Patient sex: F
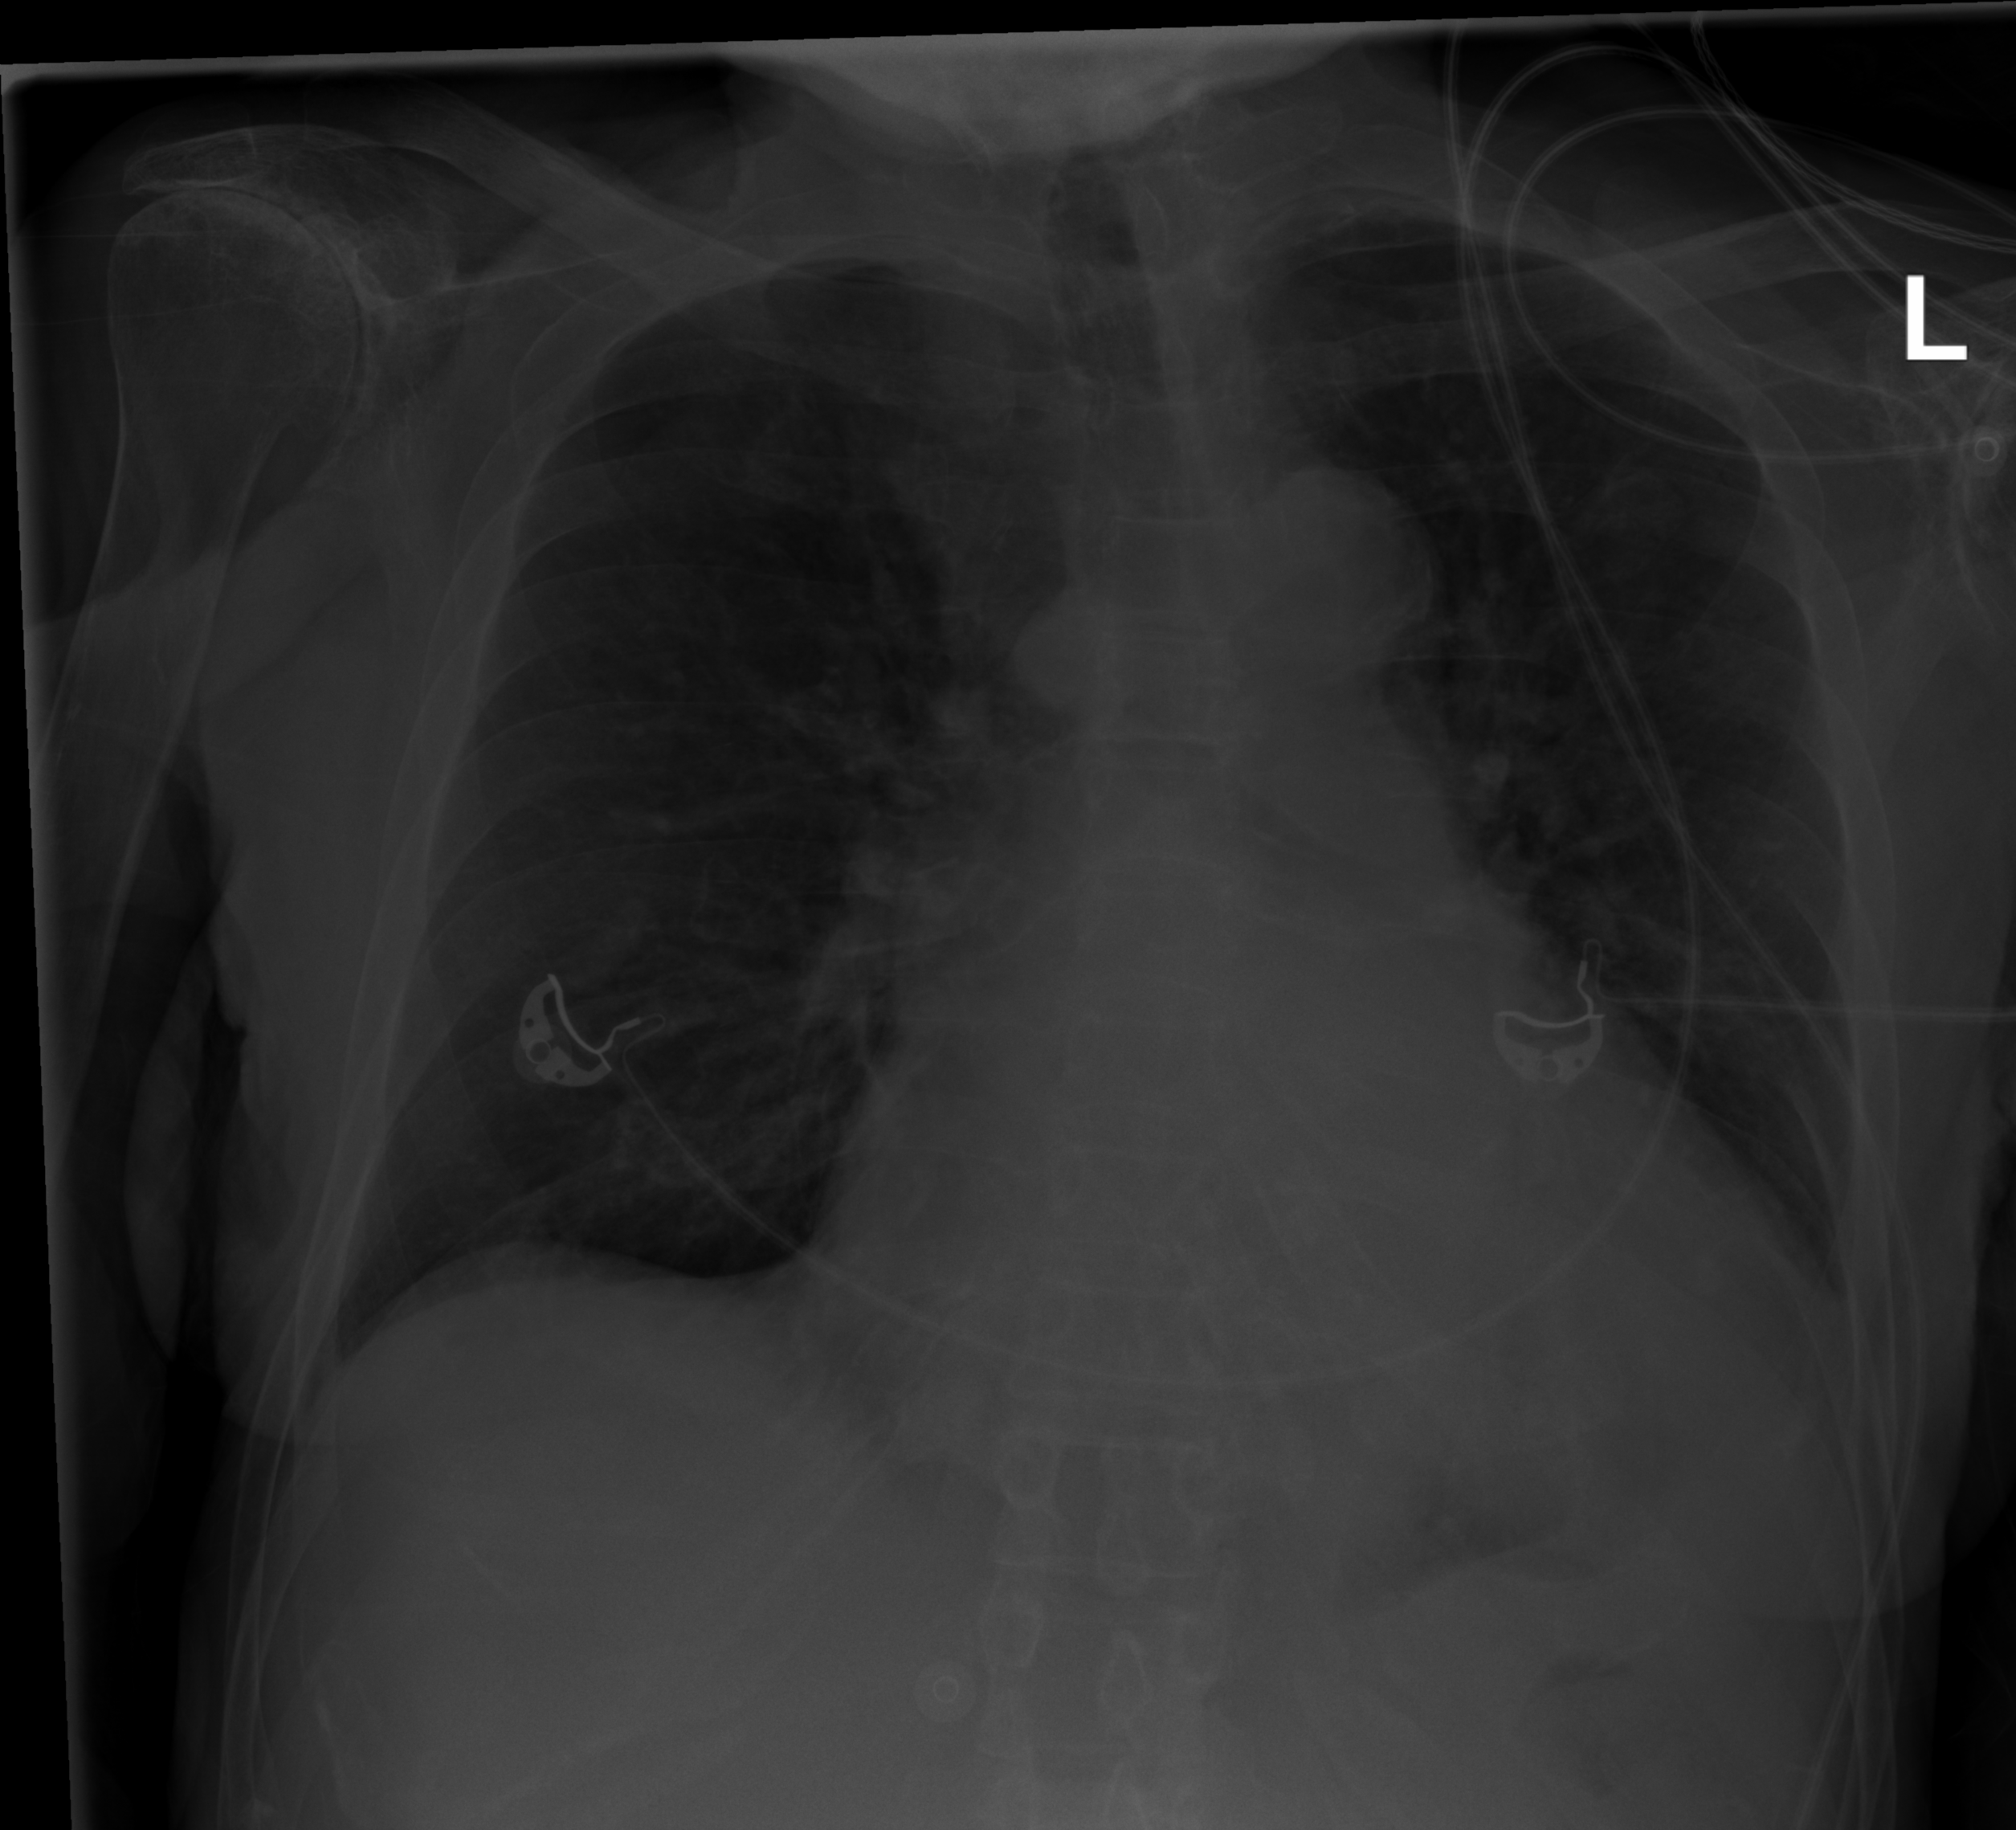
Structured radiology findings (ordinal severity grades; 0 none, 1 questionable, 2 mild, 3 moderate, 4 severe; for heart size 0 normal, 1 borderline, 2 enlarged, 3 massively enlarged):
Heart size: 2
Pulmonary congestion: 0
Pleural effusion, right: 0
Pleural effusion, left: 2
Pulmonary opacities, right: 1
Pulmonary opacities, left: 0
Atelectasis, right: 1
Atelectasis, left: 2